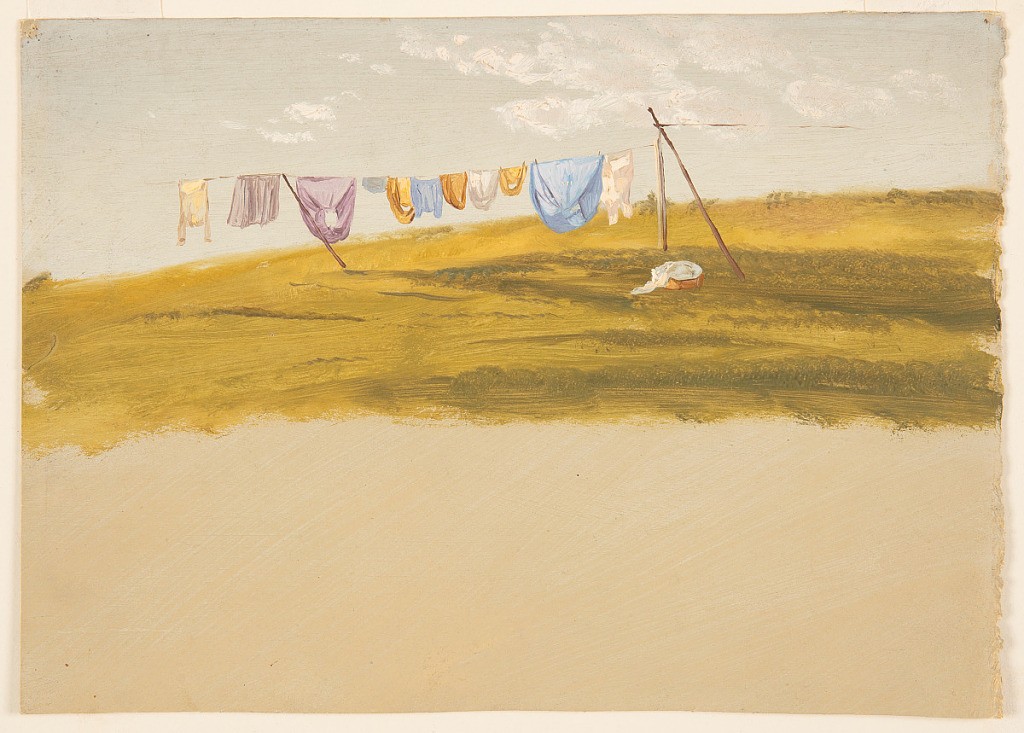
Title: Laundry Hung Out to Dry
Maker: Frederic Edwin Church, American, 1826–1900
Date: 1865–75
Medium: Brush and oil on white paperboard
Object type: Drawing
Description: Landscape sketch showing a view of laundry hung out to dry on a clothesline on the slope of a lush, grassy hill, likely in or near Hudson, New York. White, violet, blue, and yellow items of clothing hang from a line supported by wooden poles at either end. At left, the clothesline continues beyond the pole, and another clothesline is also visible at right. Beneath the rightmost poles, a large basket with white laundry is included. Light, puffy clouds hang in the otherwise blue sky above.